Aerial crown-view tile of a tropical tree (Barro Colorado Island, Panama), acquired 20241216:
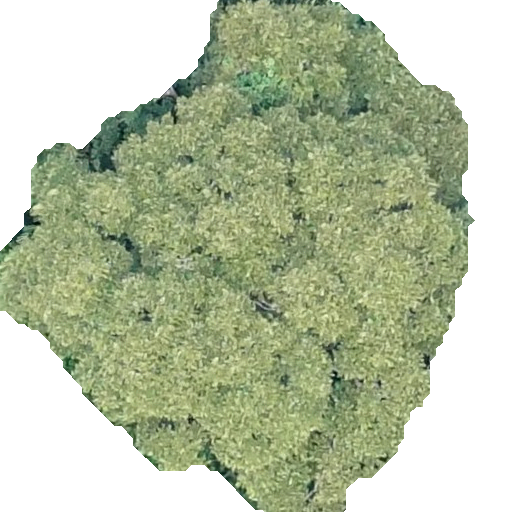
Species: Dipteryx oleifera
GBIF accepted scientific name: Dipteryx oleifera
Crown area: 242.797 m²